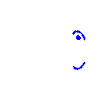
Particle: electron